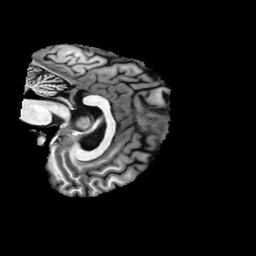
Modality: T1w
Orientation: sagittal
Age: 37
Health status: healthy
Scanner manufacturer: philips
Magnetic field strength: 3 T
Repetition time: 0.007847 s
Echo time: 0.003599 s